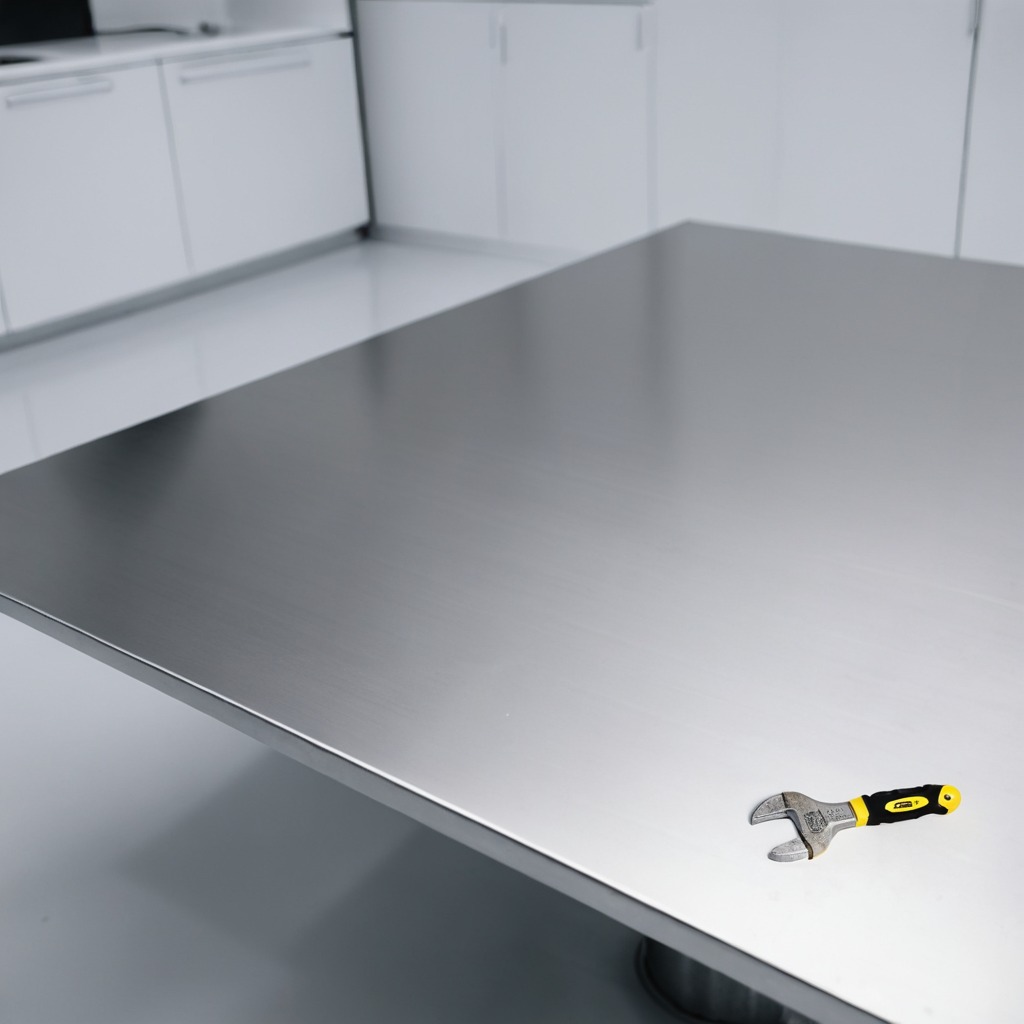
A wrench lies on the stainless steel table in a high-end prototyping lab.